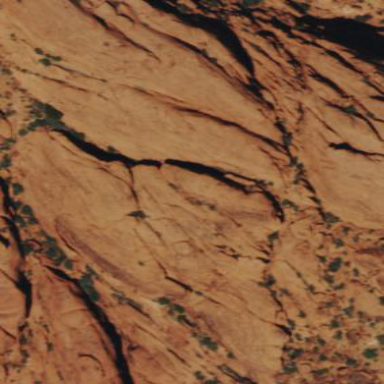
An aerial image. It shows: Red cliff in natural setting.